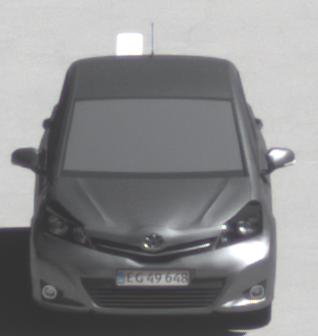
Make: Toyota
Model: Yaris 1.0
Detailed model: Yaris (XP9)
Model produced from: 2009/01
Model produced until: 2010/10
Doors: 3
Color: gray
Road condition: dry road
Daytime: midday
Contrast: high contrast